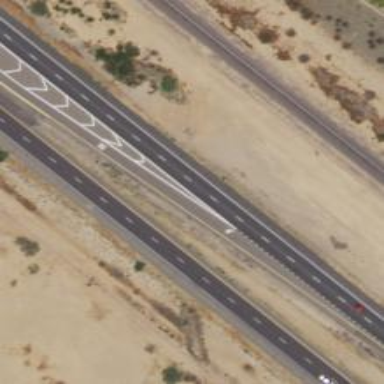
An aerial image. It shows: Asphalt trunk highway which is also expressway.